Field crop: maize
Growth stage: 2
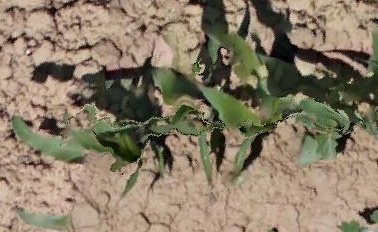
Species: maize